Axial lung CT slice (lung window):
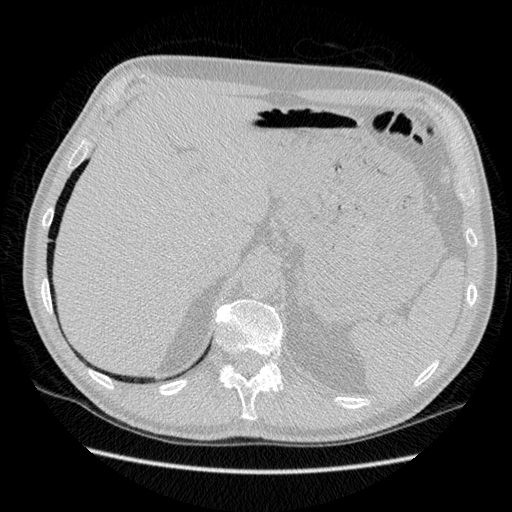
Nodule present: no